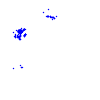
Particle: proton